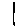
Label: line